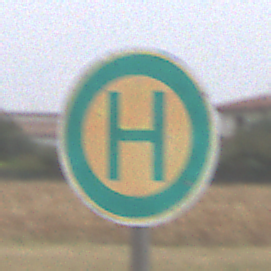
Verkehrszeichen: Haltestelle
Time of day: Midday
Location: Outdoor (Suburban)
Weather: Overcast
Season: NotSpecified
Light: Natural